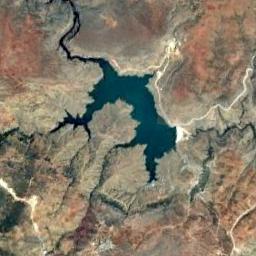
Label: lake